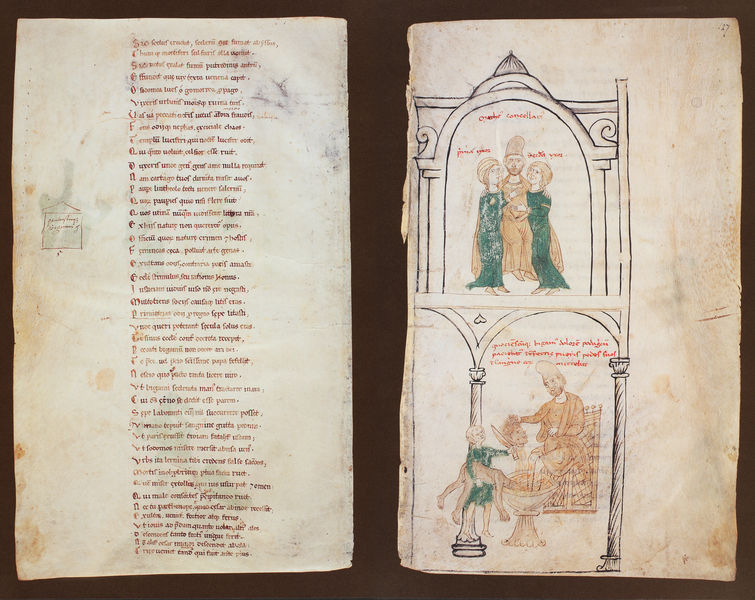
Titel: Liber ad honorem Augusti sive de rebus Siculis/ Buch zu Ehren des Kaisers Augustus oder über die Angelegenheiten Siziliens
Künstler: Pietro da Eboli
Institution: Bern, Burgbibliothek
Schlagwörter: blau, kopf, mann, wasser, frauen, gelb, grün, menschen, braun, frau, hüte, männer, schwarz, säule, säulen, zeichnung, dach, haus, tier, teppich, gericht, richter, bibel, enthauptung, köpfen, mord, tod, tragen, kirche, brunnen, schrift, papier, bogen, thron, striche, tor, umarmen, buch, gefäss, kloster, text, herrscher, fürst, altar, buchseite, ehe, arabisch, seiten, mittelalter, romanik, mönch, herz, bedeutungsperspektive, schnecken, taufe, turban, miniatur, handschrift, dreckig, waschung, heirat, buchmalerei, evangeliar, codex, gesetz, sprache, fusswaschung, initalen, unterweisung, aufsehen, initale, sakramentar, persische 5, famnilie